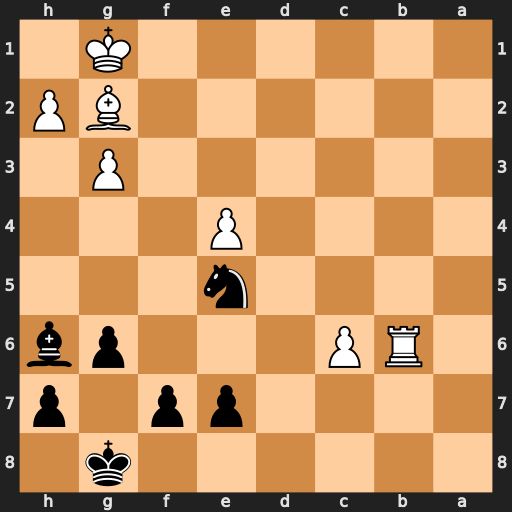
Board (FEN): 6k1/4pp1p/1RP3pb/4n3/4P3/6P1/6BP/6K1
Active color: b
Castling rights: -
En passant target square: -
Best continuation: Be3+ Kh1 Bxb6